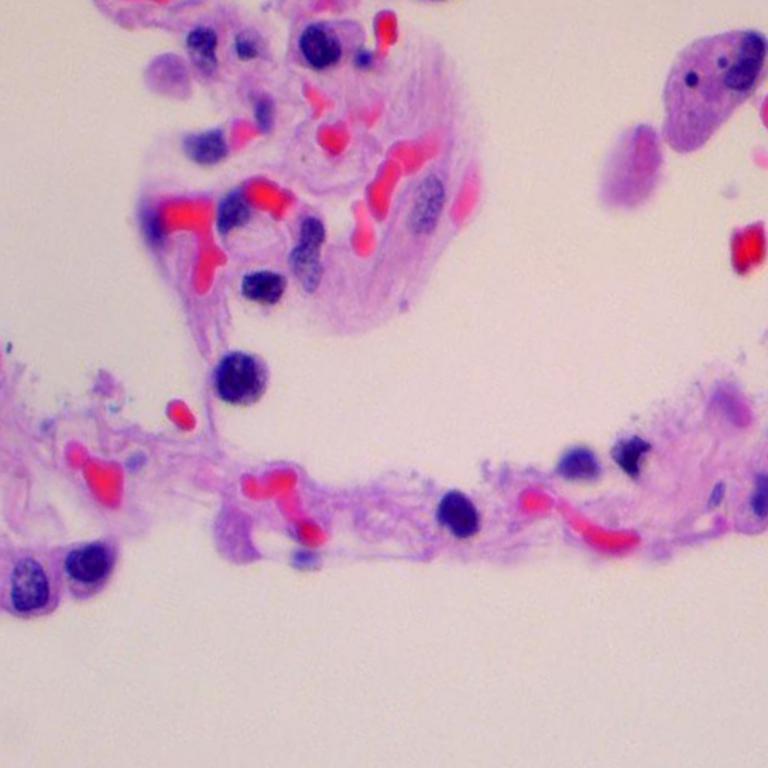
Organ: lung
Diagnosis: benign